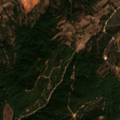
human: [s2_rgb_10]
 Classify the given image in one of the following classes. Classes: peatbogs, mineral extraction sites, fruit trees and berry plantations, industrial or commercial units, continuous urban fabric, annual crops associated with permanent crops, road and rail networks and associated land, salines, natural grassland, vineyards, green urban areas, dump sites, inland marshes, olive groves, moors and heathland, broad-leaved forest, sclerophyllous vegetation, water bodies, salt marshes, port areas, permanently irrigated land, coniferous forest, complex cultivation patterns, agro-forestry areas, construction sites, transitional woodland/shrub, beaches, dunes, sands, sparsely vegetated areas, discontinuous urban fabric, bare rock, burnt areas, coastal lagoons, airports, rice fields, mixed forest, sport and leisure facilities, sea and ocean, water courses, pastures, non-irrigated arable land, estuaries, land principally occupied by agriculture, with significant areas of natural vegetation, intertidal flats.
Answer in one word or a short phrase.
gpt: discontinuous urban fabric, non-irrigated arable land, complex cultivation patterns, land principally occupied by agriculture, with significant areas of natural vegetation, broad-leaved forest, coniferous forest, mixed forest